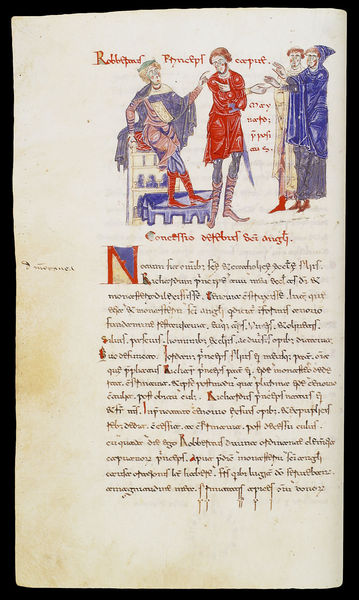
Titel: Regestrum ( aus Sant’ Angelo in Formis)
Institution: Montecassino, Archivio dell' Abbazia
Schlagwörter: blau, hand, mann, gelb, menschen, männer, haus, rot, schloss, gespräch, geschichte, bild, gesten, hände, personen, schrift, papier, schuhe, figuren, könig, spitz, buch, links, schwert, stiefel, buchseite, singen, sänger, mittelalter, mönch, diskussion, heiliger, handschrift, latein, codex, manuskript, erlass, altschrift, n, troubador